【题型】填空题　【知识点】立体几何　【难度】easy
如图所示为一种甜筒冰激凌，其上半部分呈半球形，下半部分呈圆锥形，现把半径为10cm的圆形蛋皮等分成5个扇形，用一个扇形蛋皮围成圆锥的侧面，则这种甜筒冰激凌的表面积为 \(\underline{\quad\quad}\ \mathrm{cm}^2\).

\vspace{1em}
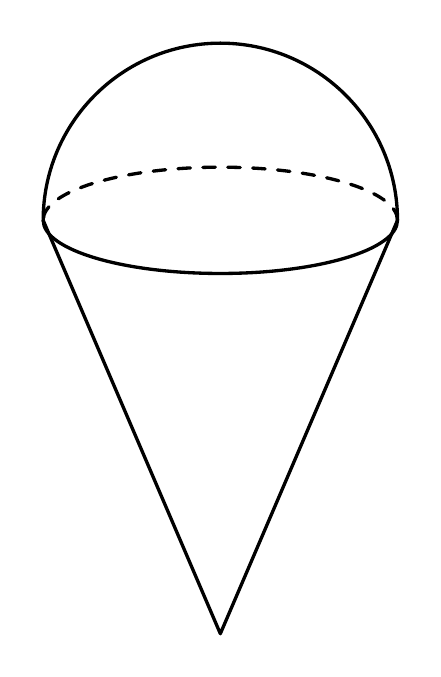
【解答】

\textbf{【答案】} \(\boldsymbol{28\pi}\)

\vspace{1em}

\textbf{【知识点】} 圆锥表面积的有关计算、球的表面积的有关计算

\vspace{1em}

\textbf{【分析】}
设圆锥的底面半径为 \(r\)，通过扇形的弧长求出底面半径，然后求出圆锥的侧面积以及半球的表面积.

\vspace{1em}

\textbf{【详解】}
设圆锥的底面半径为 \(r\)，由题意，圆锥的侧面扇形的弧长为
\[
\dfrac{1}{5} \cdot 2\pi \cdot 10 = 4\pi\ (\mathrm{cm}),
\]
圆锥底面周长为 \(2\pi r\ \mathrm{cm}\)，则 \(2\pi r = 4\pi\)，解得 \(r = 2\ \mathrm{cm}\)，

圆锥的侧面面积为
\[
S_1 = \dfrac{1}{2} \times 4\pi \times 10 = 20\pi\ (\mathrm{cm}^2),
\]

半球的表面积为
\[
S_2 = \dfrac{1}{2} \times 4\pi \times 2^2 = 8\pi\ (\mathrm{cm}^2),
\]

该甜筒冰激凌的表面积为
\[
S_1 + S_2 = 28\pi\ (\mathrm{cm}^2).
\]

故答案为：\(\boldsymbol{28\pi}\).